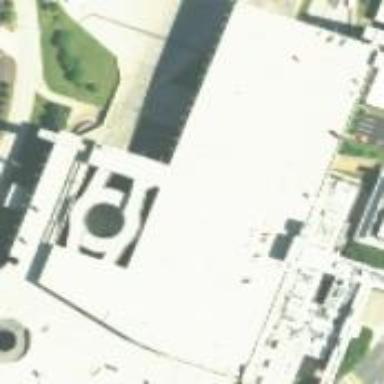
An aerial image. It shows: Multi-storey car park building.